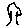
Label: tree